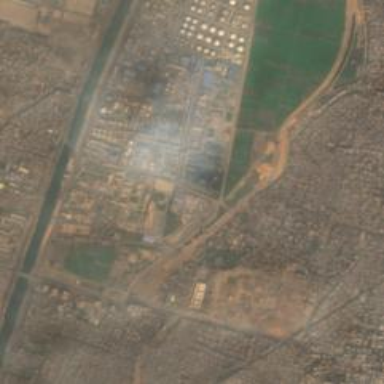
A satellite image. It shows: Industrial area with refinery.